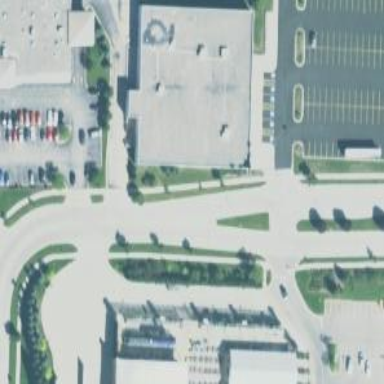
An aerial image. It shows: Retail building.